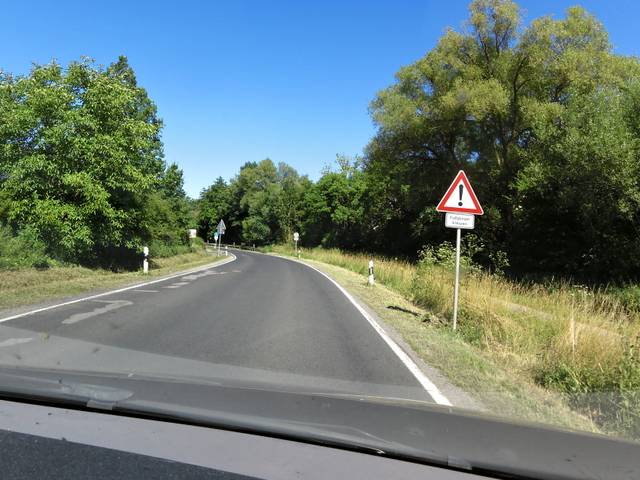
Region: Germany
Coordinates: 49.736, 10.137